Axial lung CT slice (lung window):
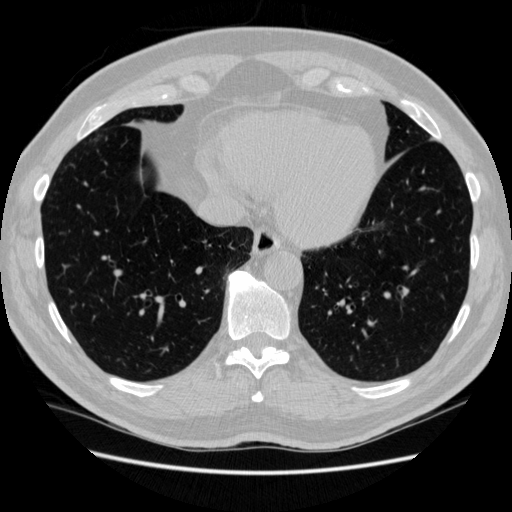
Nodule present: no